Question: Normally, By default iOS image for drop pin looks like as below

I want to display custom image instead of this pin, which method or way facilitates it.
Thanks
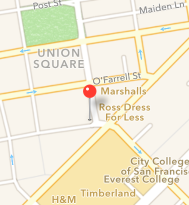
Answer: Use MKAnnotationView instead of MKPinAnnotationView